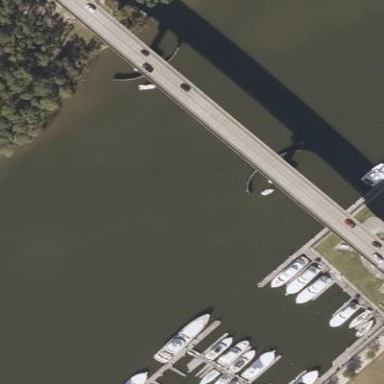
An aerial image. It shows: Man-made bridge.